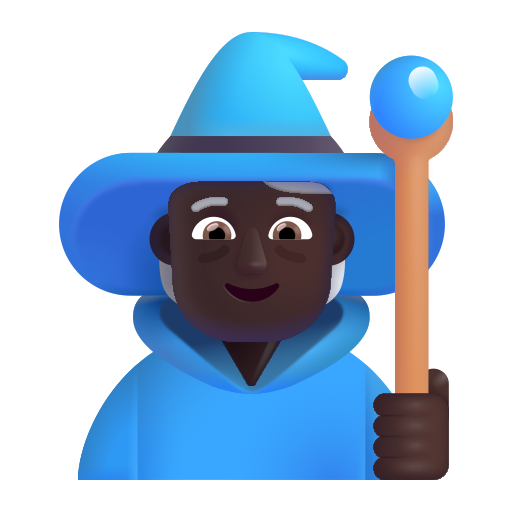
person mage color dark